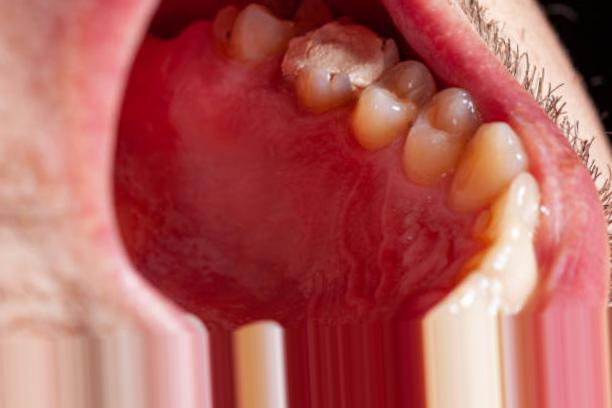
Condition: Caries